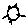
Label: cat